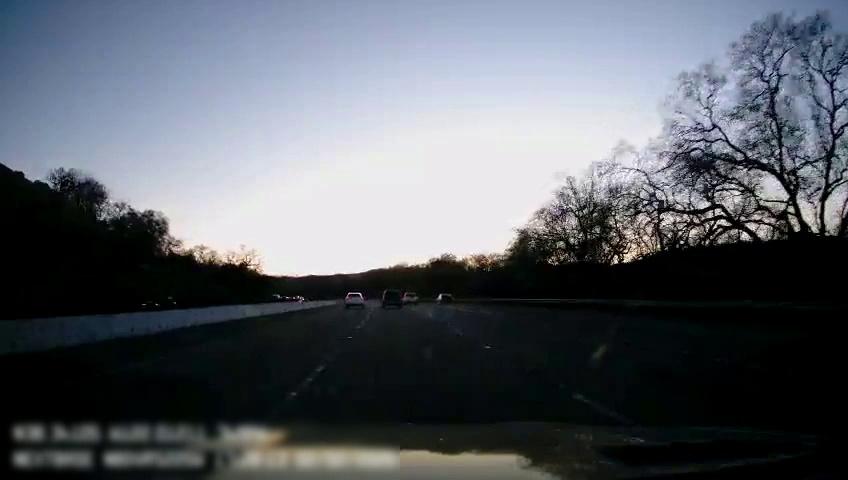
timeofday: Day
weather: Cloudy
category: Drivable Space
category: Vehicles | SUV
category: Vehicles | Van
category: Vehicles | Truck
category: Vehicles | SUV
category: Vehicles | SUV
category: Lanes | Current Lane
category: Lanes | Current Lane